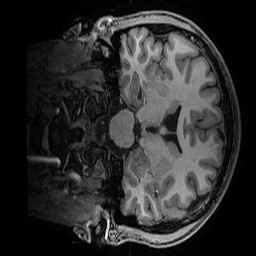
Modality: T1w
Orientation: coronal